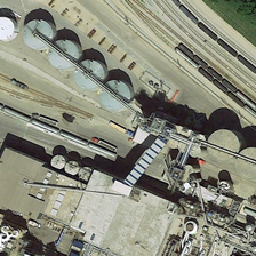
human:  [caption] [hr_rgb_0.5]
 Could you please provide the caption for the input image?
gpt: There are many tubes and metal structures, and there are quite a few blue cylinders.

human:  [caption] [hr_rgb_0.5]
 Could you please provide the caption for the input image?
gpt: This is a very complicated machine.

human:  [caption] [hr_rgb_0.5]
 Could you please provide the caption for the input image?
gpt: This is a very complicated machine.

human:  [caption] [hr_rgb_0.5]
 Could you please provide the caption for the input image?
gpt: There are many metal pipes and structures, and quite a few lake blue cylinders.

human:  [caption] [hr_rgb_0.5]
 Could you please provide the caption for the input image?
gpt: this machine is made up of a lot of spherical storage tank .